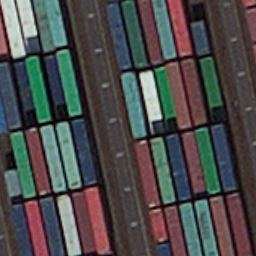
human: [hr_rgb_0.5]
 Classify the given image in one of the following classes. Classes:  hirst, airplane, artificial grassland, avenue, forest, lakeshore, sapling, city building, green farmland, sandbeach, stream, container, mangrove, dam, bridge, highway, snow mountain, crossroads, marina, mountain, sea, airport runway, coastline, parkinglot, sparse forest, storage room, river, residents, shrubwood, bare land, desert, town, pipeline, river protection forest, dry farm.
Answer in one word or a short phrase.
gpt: container